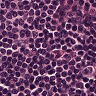
Metastatic tissue present: no